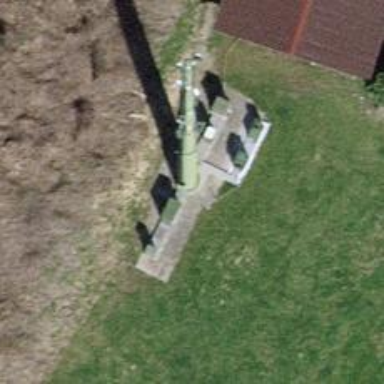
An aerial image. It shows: Antenna.